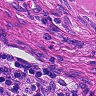
Metastatic tissue present: no